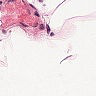
Metastatic tissue present: no